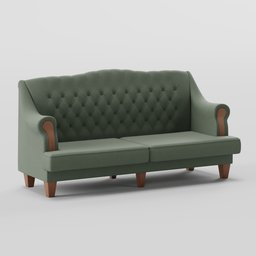
Label: furniture